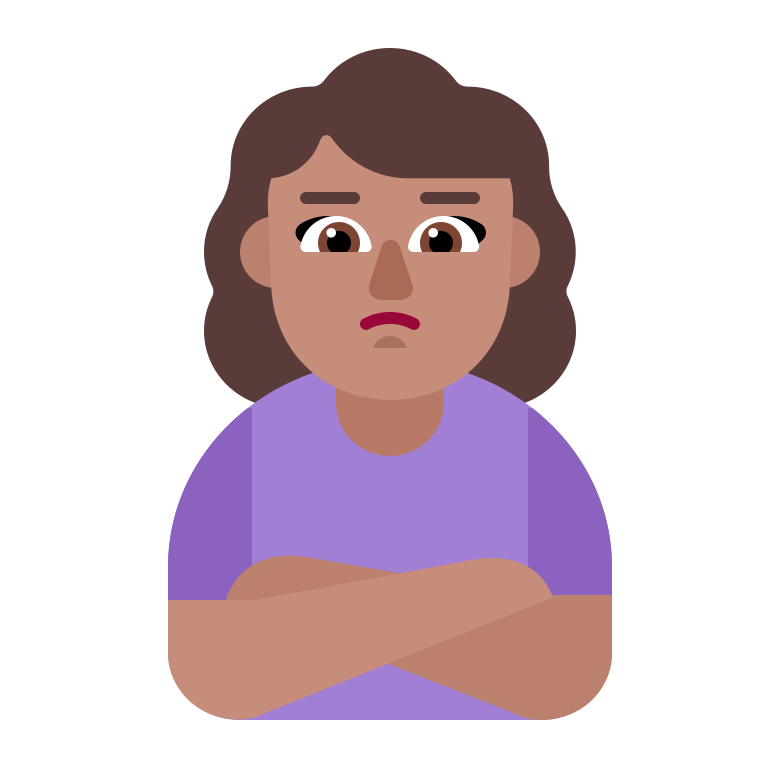
woman pouting flat